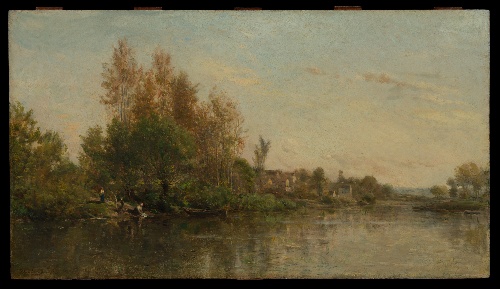
Title: The Banks of the Oise
Artist: Charles-François Daubigny
Artist bio: French, Paris 1817–1878 Paris
Date: 1863
Object type: Painting
Classification: Paintings
Medium: Oil on wood
Dimensions: 14 3/4 x 26 3/8 in. (37.5 x 67 cm)
Department: European Paintings
Credit line: Bequest of Benjamin Altman, 1913
Accession year: 1914
Repository: Metropolitan Museum of Art, New York, NY
Tags: Rivers